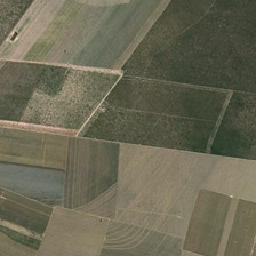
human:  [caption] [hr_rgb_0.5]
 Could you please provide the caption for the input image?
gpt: irregular distribution of agricultural land

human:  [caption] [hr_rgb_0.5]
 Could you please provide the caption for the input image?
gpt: Heterogeneous distribution of agricultural land

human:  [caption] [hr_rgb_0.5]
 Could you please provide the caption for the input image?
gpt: Cultivated land is unevenly distributed.

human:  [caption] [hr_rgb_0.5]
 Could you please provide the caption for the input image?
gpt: The distribution of cultivated land is uneven.

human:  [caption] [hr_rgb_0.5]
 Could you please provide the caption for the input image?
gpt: Unequal distribution of land